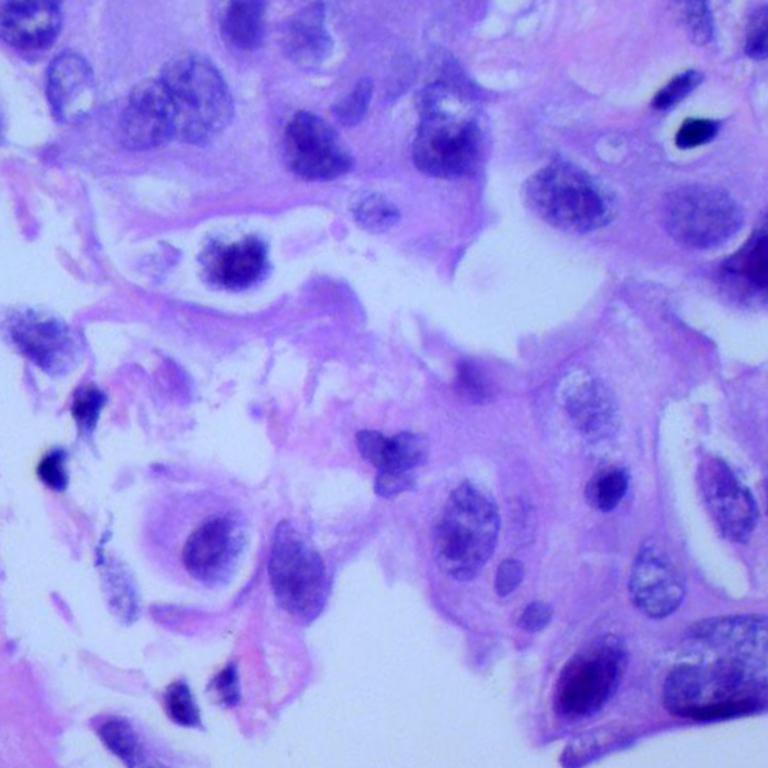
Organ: lung
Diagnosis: adenocarcinomas